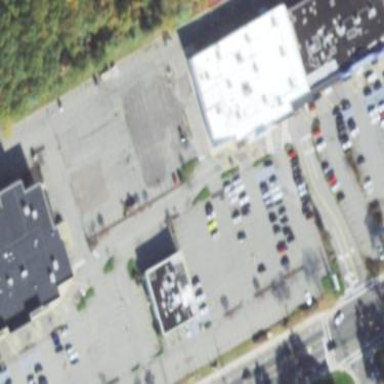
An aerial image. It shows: Retail area.